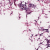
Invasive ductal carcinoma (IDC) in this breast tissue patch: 1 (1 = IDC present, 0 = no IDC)